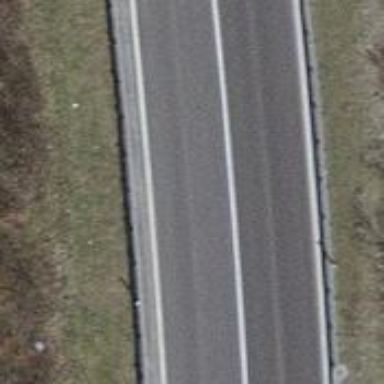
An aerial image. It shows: Secondary road with asphalt surface.